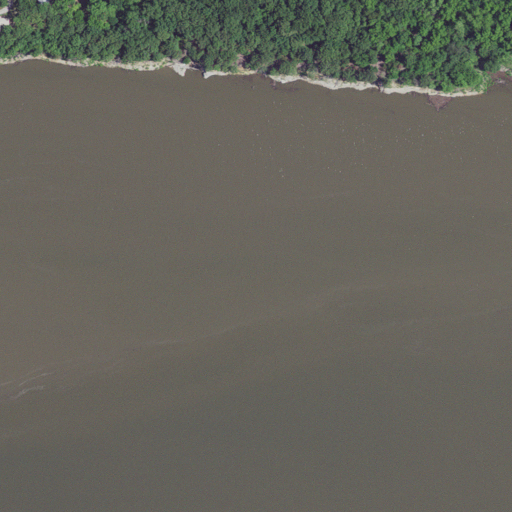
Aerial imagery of island in Missouri named Millers Island containing open water, deciduous forest, pasture, grassland, and open development